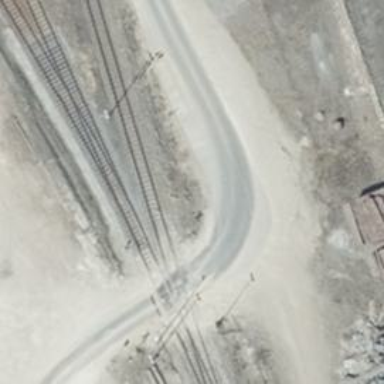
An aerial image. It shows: Railway switch.